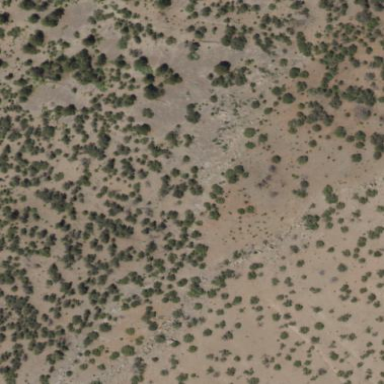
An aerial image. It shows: Area covered in scrub vegetation.